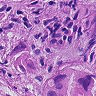
Metastatic tissue present: yes